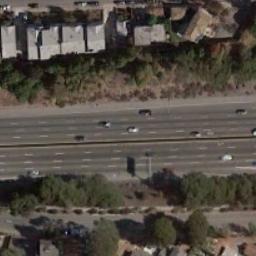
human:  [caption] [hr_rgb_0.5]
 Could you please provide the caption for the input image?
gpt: The freeway is between the some trees and some houses .

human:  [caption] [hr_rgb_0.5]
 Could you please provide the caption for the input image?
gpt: A straight freeway goes through the residential area and some cars are driving on the freeway .

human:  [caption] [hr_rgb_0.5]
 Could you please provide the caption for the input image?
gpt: On the left of the highway is green land .

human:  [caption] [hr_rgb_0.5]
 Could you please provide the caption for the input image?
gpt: There are many buildings and roads and green plants on both sides of the freeway, And there are many cars on the freeway .

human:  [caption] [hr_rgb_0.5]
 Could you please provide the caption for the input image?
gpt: There are some green trees and some gray buildings near the freeway .